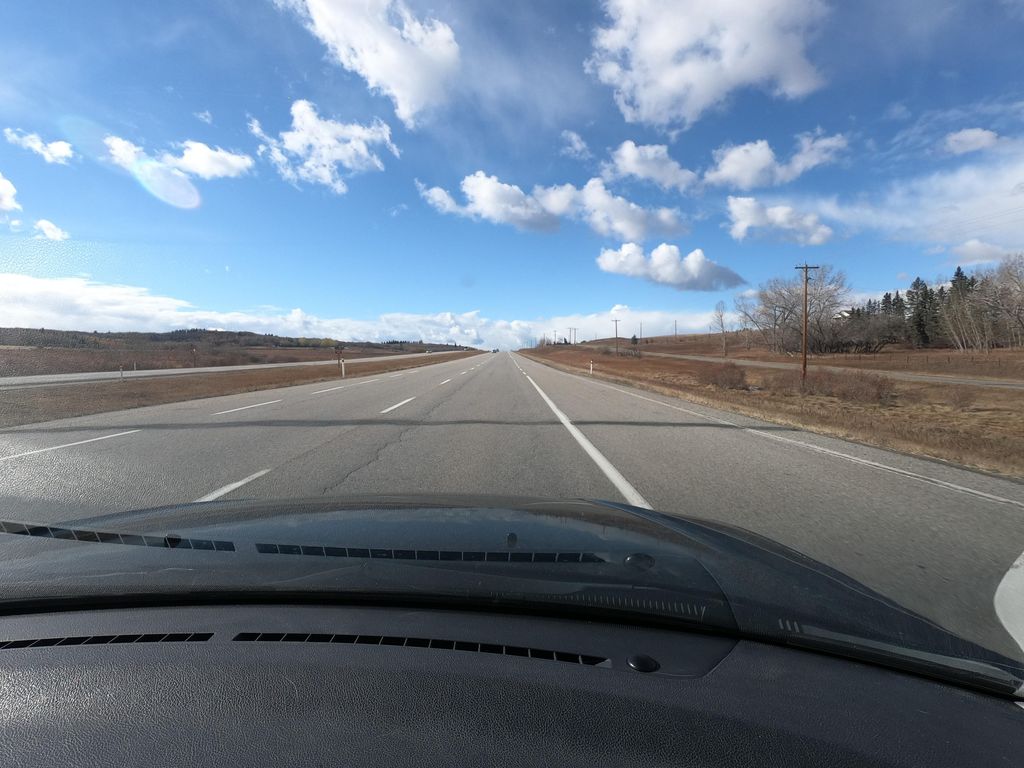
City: calgary